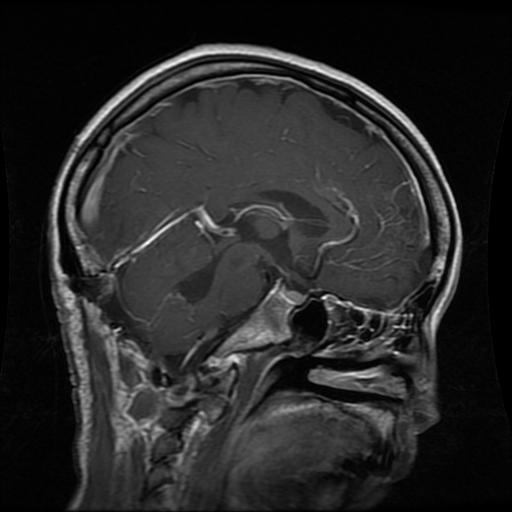
Label: glioma